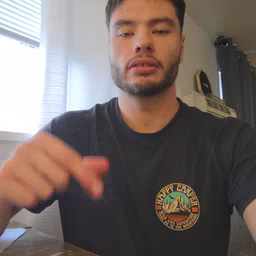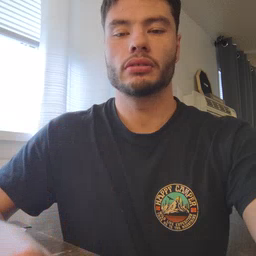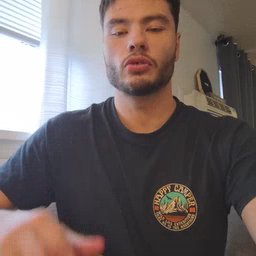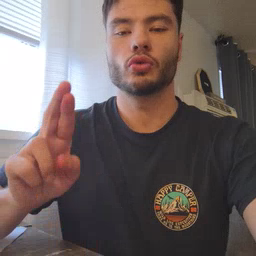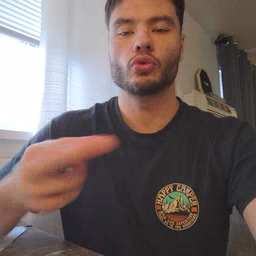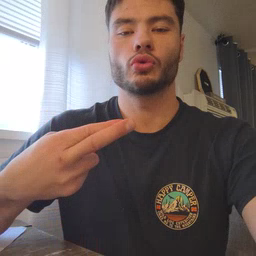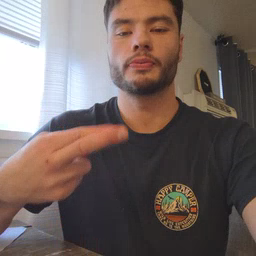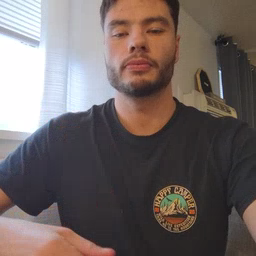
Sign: room